Aerial crown-view tile of a tropical tree (Barro Colorado Island, Panama), acquired 20241014:
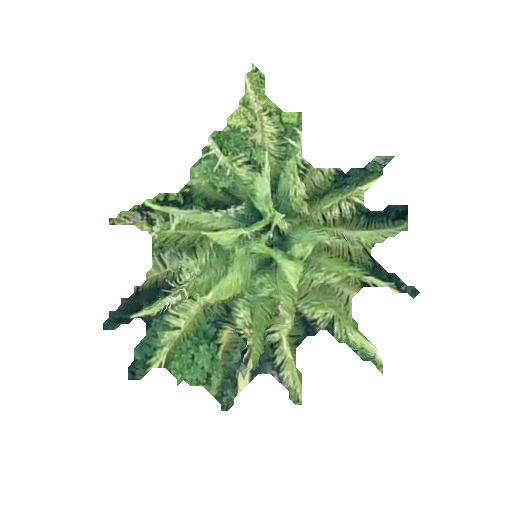
Species: Attalea butyracea
GBIF accepted scientific name: Attalea butyracea
Crown area: 82.693 m²